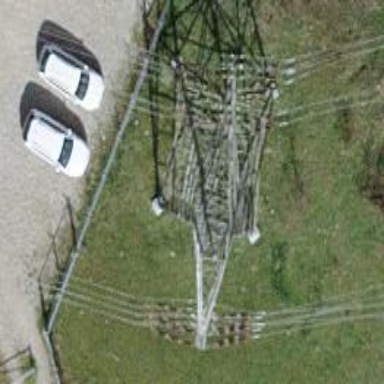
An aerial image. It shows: Power line is depicted.